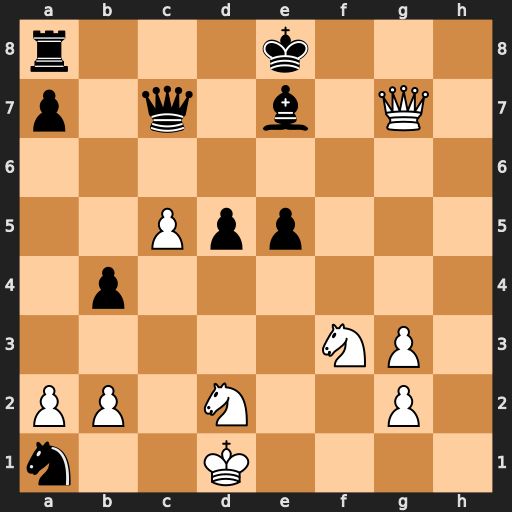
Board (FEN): r3k3/p1q1b1Q1/8/2Ppp3/1p6/5NP1/PP1N2P1/n2K4
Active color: w
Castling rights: q
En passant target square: -
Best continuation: Qg8+ Bf8 Qe6+ Qe7 Qc6+